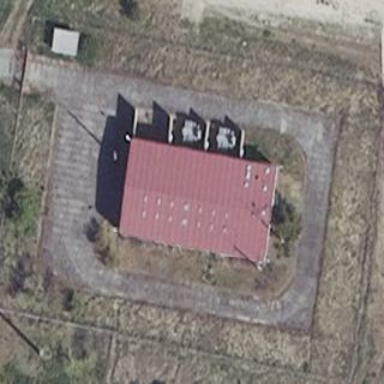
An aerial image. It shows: Industrial building.